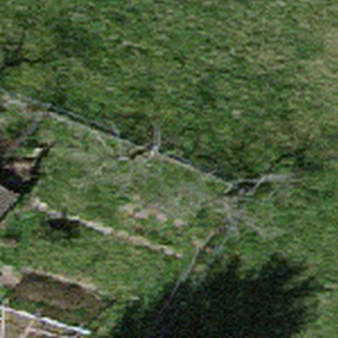
Label: other